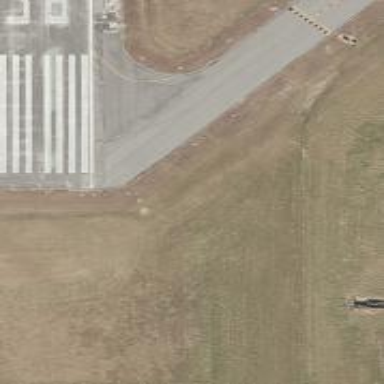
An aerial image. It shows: Image of taxiway at airport.